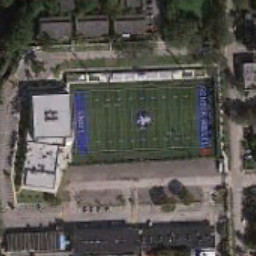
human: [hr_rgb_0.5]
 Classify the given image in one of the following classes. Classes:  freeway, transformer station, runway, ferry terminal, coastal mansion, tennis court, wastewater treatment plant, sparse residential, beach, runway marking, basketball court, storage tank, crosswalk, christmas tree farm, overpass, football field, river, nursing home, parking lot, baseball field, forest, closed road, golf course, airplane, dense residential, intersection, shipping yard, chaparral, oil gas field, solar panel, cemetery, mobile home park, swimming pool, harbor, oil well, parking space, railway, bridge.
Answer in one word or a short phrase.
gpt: football field